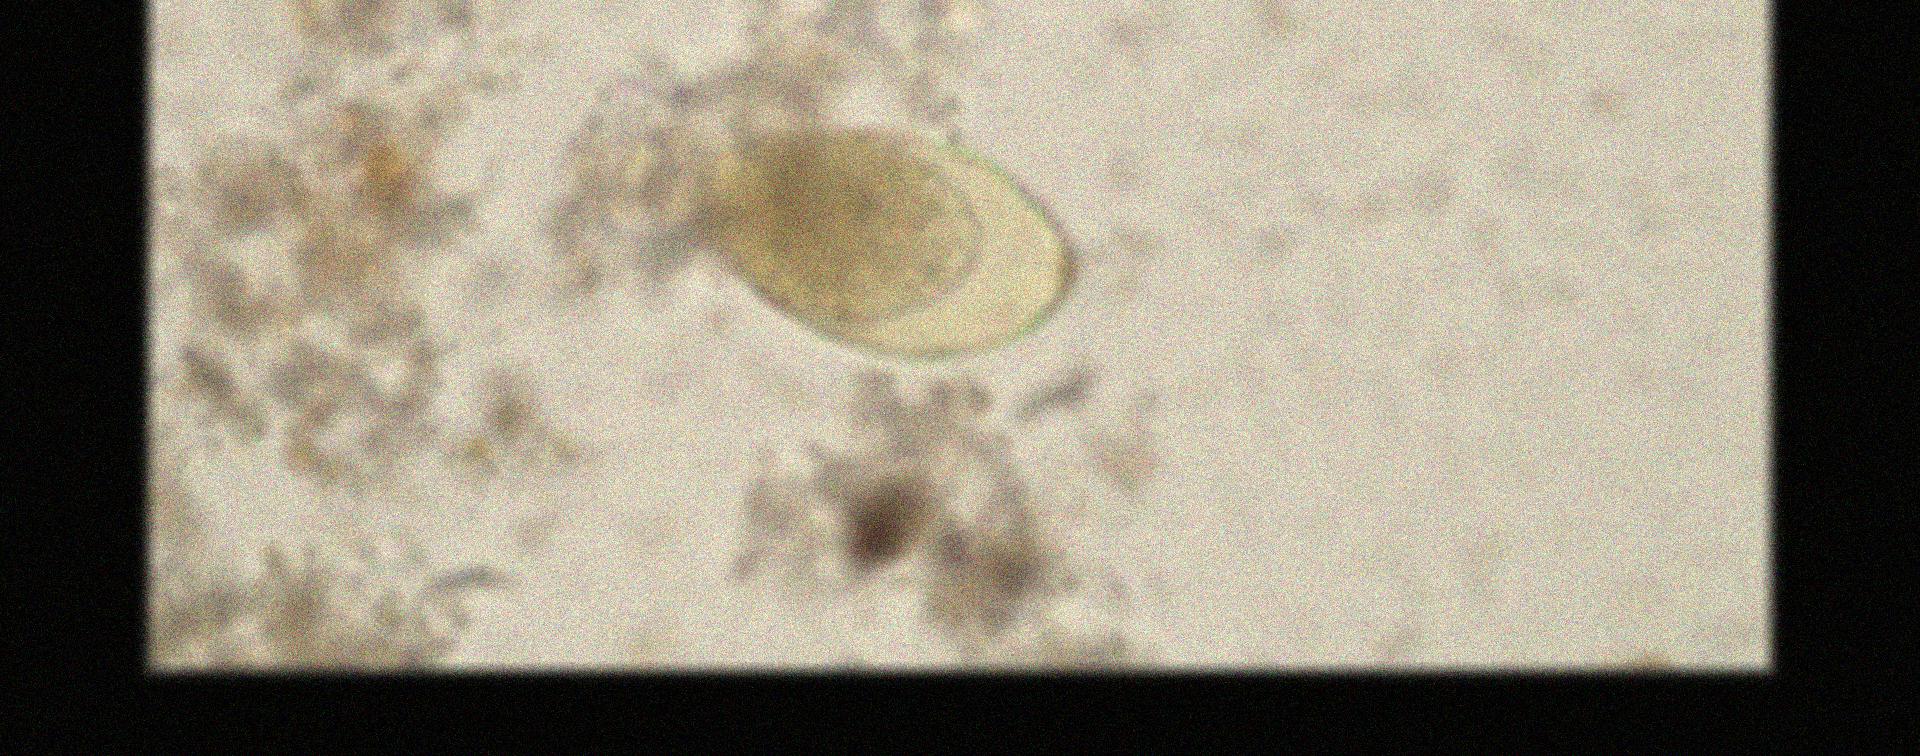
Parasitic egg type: Fasciolopsis buski